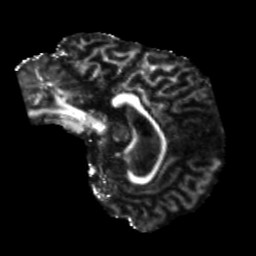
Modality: FA
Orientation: sagittal
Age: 61
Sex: male
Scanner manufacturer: siemens
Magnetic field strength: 3 T
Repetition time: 5.25 s
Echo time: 0.08 s